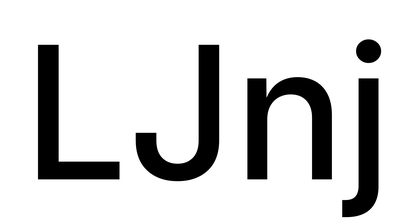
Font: Inter_Medium